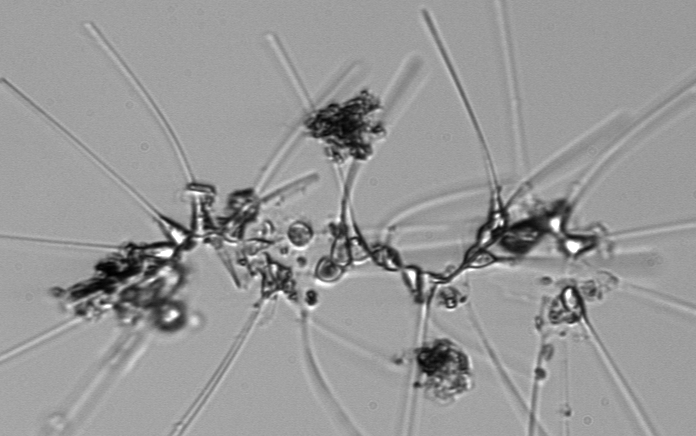
Label: Asterionellopsis_glacialis